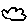
Label: cloud